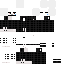
A female skeleton skin with dark skin, wearing brown helmet dressed in a black robe top and black pants, featuring a closed mouth.